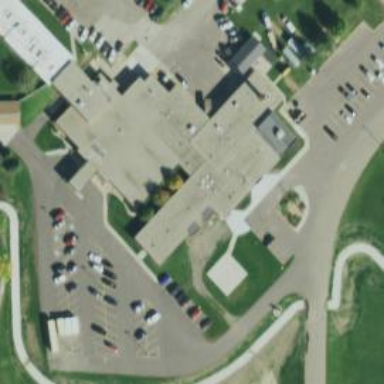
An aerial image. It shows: Hospital building.